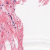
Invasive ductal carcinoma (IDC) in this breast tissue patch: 0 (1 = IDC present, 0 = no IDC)